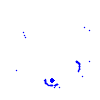
Particle: proton